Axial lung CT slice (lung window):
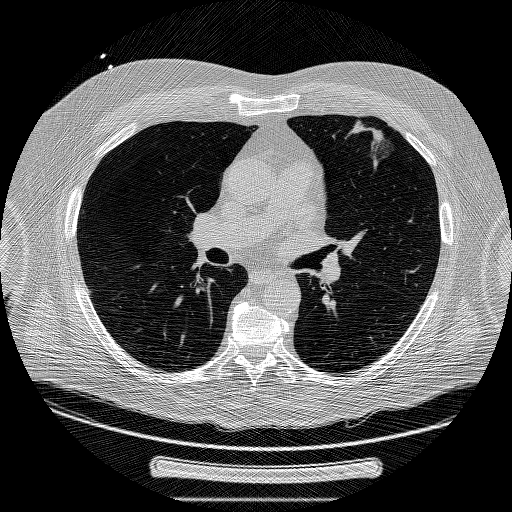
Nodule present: yes
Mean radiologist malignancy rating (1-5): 5